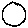
Label: moon